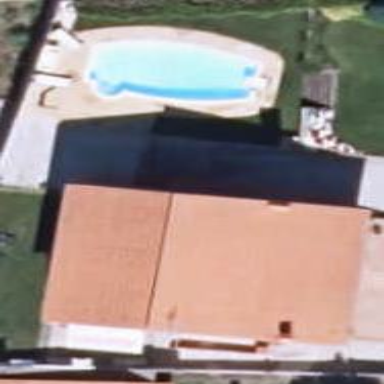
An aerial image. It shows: Simple house.